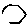
Label: hexagon